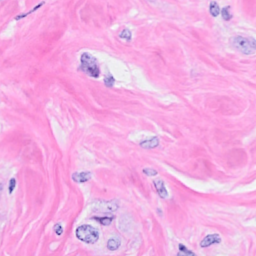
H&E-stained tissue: Breast